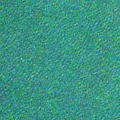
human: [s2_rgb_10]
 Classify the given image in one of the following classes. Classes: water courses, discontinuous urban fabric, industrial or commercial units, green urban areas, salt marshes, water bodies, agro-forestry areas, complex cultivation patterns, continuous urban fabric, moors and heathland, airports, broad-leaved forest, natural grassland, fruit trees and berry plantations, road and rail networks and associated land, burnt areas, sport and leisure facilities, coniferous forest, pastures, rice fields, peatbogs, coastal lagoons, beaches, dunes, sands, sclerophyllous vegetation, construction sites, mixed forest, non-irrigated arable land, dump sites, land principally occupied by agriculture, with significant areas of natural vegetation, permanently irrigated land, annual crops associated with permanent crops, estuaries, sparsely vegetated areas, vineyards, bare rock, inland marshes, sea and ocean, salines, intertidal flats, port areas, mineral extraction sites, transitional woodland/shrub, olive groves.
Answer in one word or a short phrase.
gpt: sea and ocean